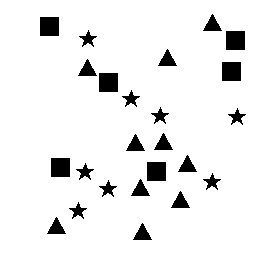
Squares: 6
Triangles: 10
Stars: 8
Total shapes: 24